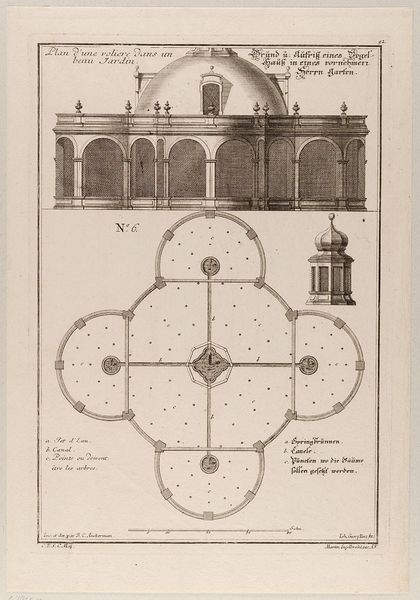
Titel: Fassade und Grundriss einer Voliere
Künstler: Martin Engelbrecht
Standort: Hamburg
Institution: Museum für Kunst und Gewerbe Hamburg
Schlagwörter: barock, kirche, turm, papier, bogen, grafik, graphik, kuppel, fotografie, photographie, bögen, palast, torbogen, druckgraphik, druckgrafik, radierung, entwurf, plan, tempel, voliere, grundriss, torbögen, gartenhaus, gartenlaube, gartenpavillon, tieren, versorgung, jardin, gerippt, unterbringung, reproduktionen, barockzeit, barockzeitalter, druckerzeugnisse, architekturdarstellungen, fassadendekorationen, gebäudes, ornamentstich, vorlageblätter, vogelkäfig